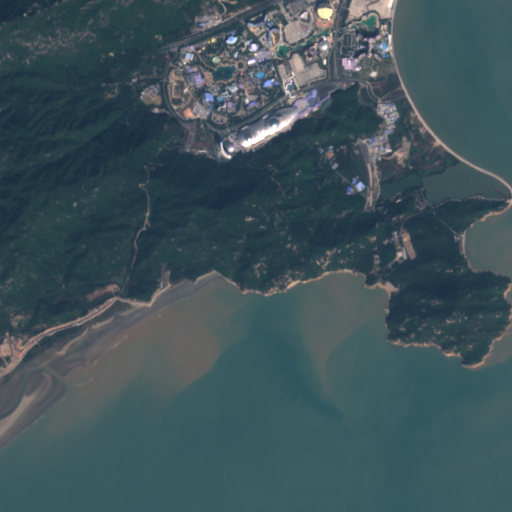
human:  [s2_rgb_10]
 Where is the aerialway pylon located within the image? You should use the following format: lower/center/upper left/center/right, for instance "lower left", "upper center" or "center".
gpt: The aerialway pylon is located in the upper center of the image.
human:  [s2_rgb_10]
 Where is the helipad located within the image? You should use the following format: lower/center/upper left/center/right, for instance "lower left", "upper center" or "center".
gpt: The helipad is located in the upper right of the image.
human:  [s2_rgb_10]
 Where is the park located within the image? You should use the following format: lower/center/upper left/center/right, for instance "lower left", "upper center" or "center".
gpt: The park is located in the upper right of the image.
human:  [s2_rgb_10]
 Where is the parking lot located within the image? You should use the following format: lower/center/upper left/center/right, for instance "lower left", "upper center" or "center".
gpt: The parking lot is located in the upper right of the image.
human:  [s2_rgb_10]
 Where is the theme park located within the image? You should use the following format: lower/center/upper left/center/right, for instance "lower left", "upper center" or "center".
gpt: The theme park is located in the upper left of the image.
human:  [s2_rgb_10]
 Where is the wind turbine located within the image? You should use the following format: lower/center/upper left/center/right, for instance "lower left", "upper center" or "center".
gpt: The wind turbine is located in the upper left of the image.
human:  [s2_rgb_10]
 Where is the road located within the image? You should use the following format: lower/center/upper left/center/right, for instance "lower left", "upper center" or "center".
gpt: There is no road in the image.